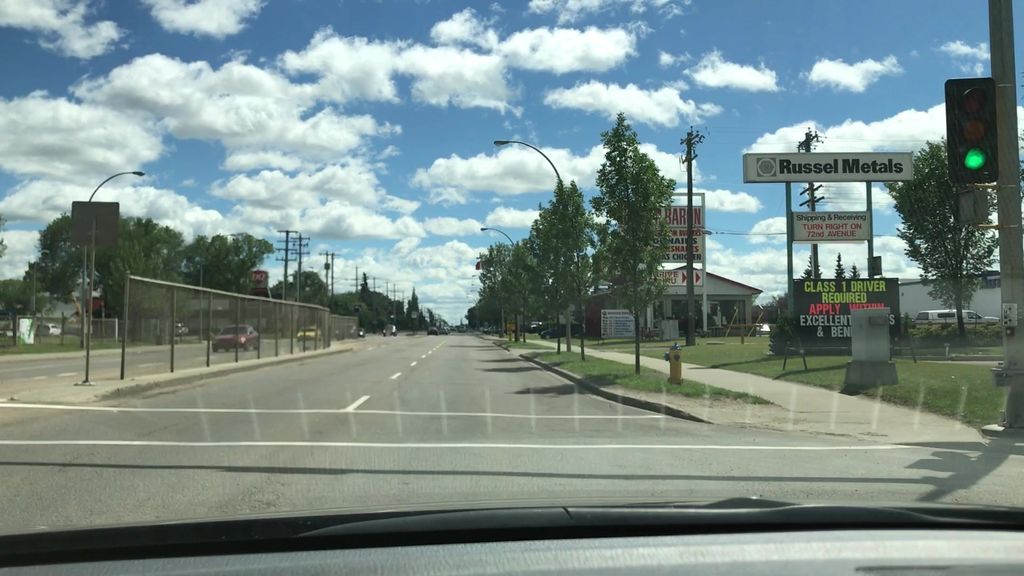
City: edmonton